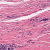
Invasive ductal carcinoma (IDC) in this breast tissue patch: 0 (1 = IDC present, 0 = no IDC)